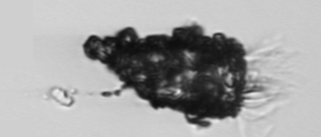
Label: Tintinnopsis